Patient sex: M
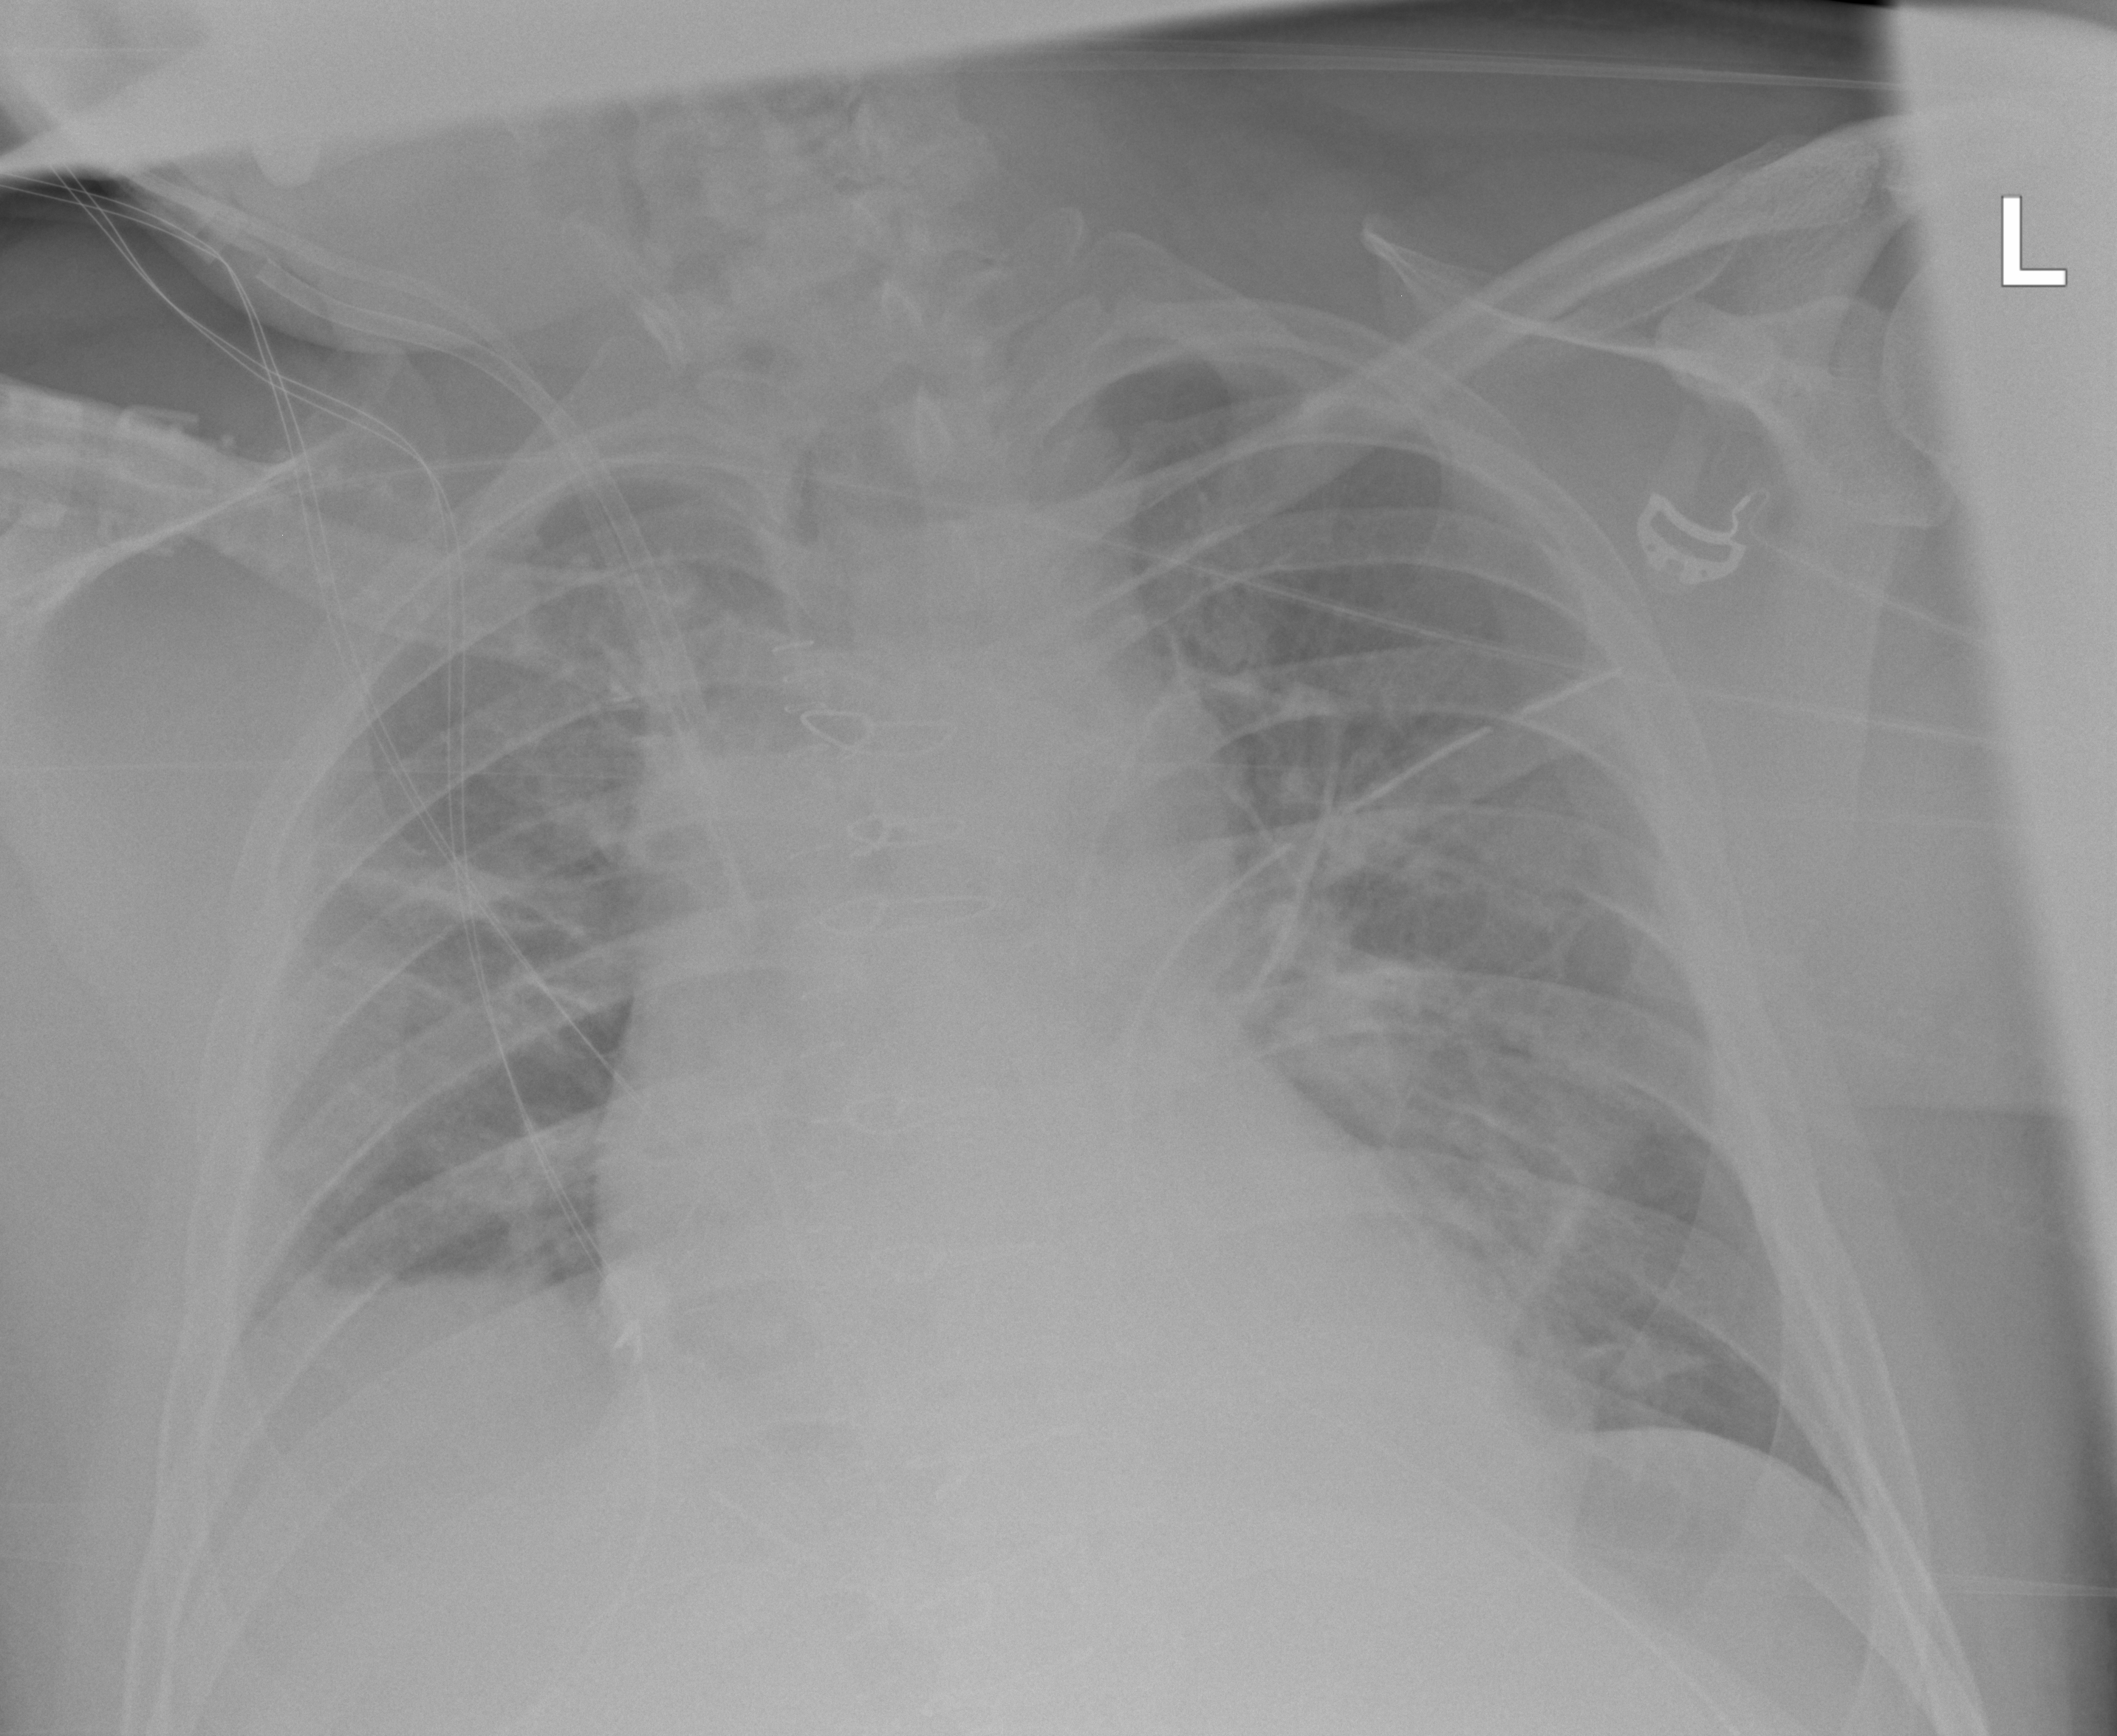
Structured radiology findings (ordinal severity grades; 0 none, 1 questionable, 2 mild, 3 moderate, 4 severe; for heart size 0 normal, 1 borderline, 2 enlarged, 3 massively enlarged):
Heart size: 2
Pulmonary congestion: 2
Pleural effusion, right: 2
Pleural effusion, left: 2
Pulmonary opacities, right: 2
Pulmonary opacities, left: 2
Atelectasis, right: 2
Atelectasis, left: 2